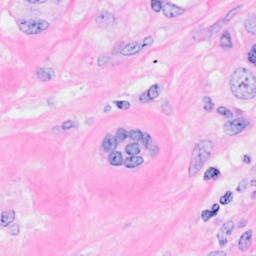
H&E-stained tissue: Breast